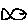
Label: fish